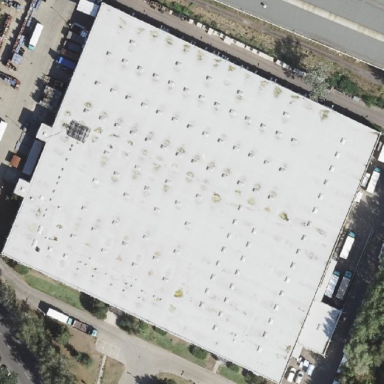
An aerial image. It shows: Commercial building.